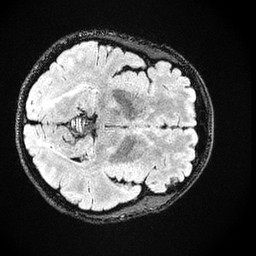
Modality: FLAIR
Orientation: axial
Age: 33
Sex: female
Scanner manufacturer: ge
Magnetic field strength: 3 T
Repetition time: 4.802 s
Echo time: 0.1162 s